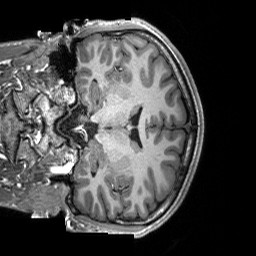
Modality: T1w
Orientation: coronal
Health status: ill
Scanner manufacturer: siemens
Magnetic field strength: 3 T
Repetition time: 2.3 s
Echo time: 0.00226 s